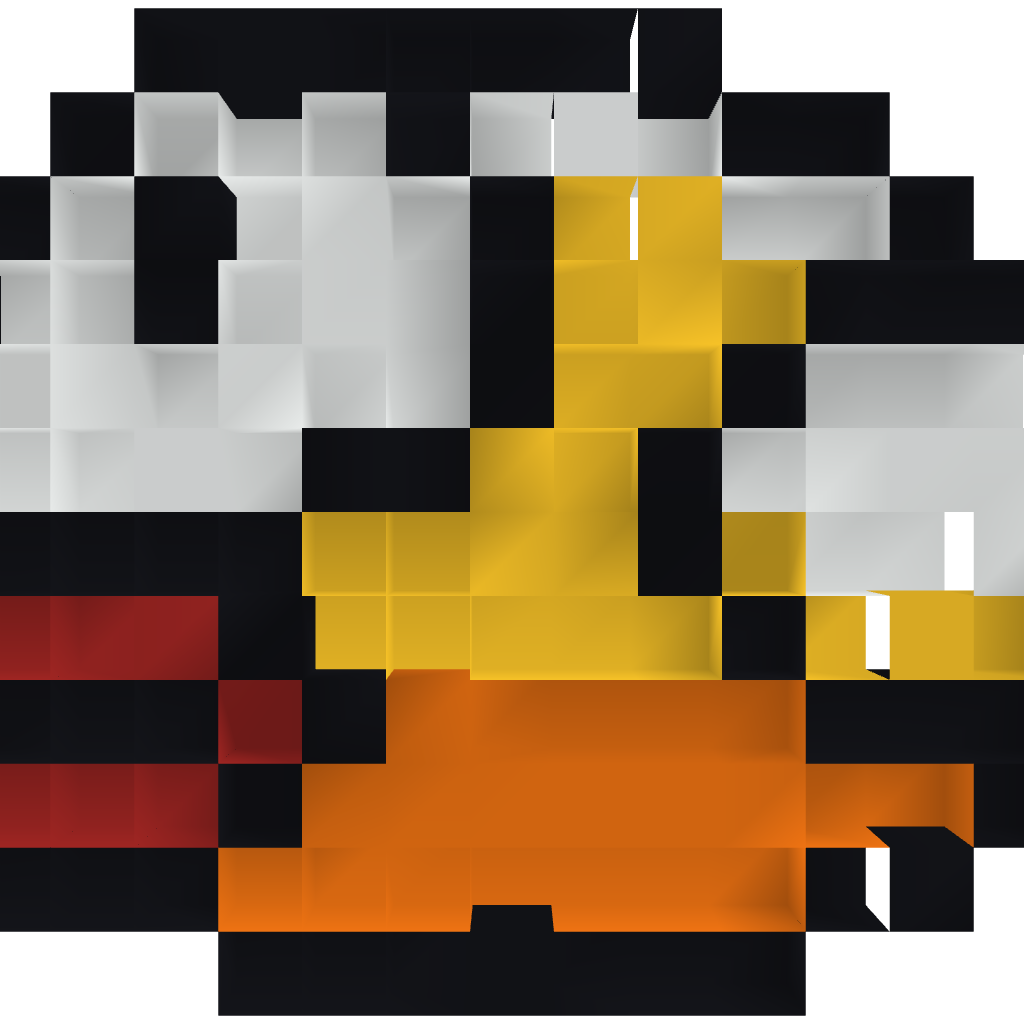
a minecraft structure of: Flappy bird